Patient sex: M
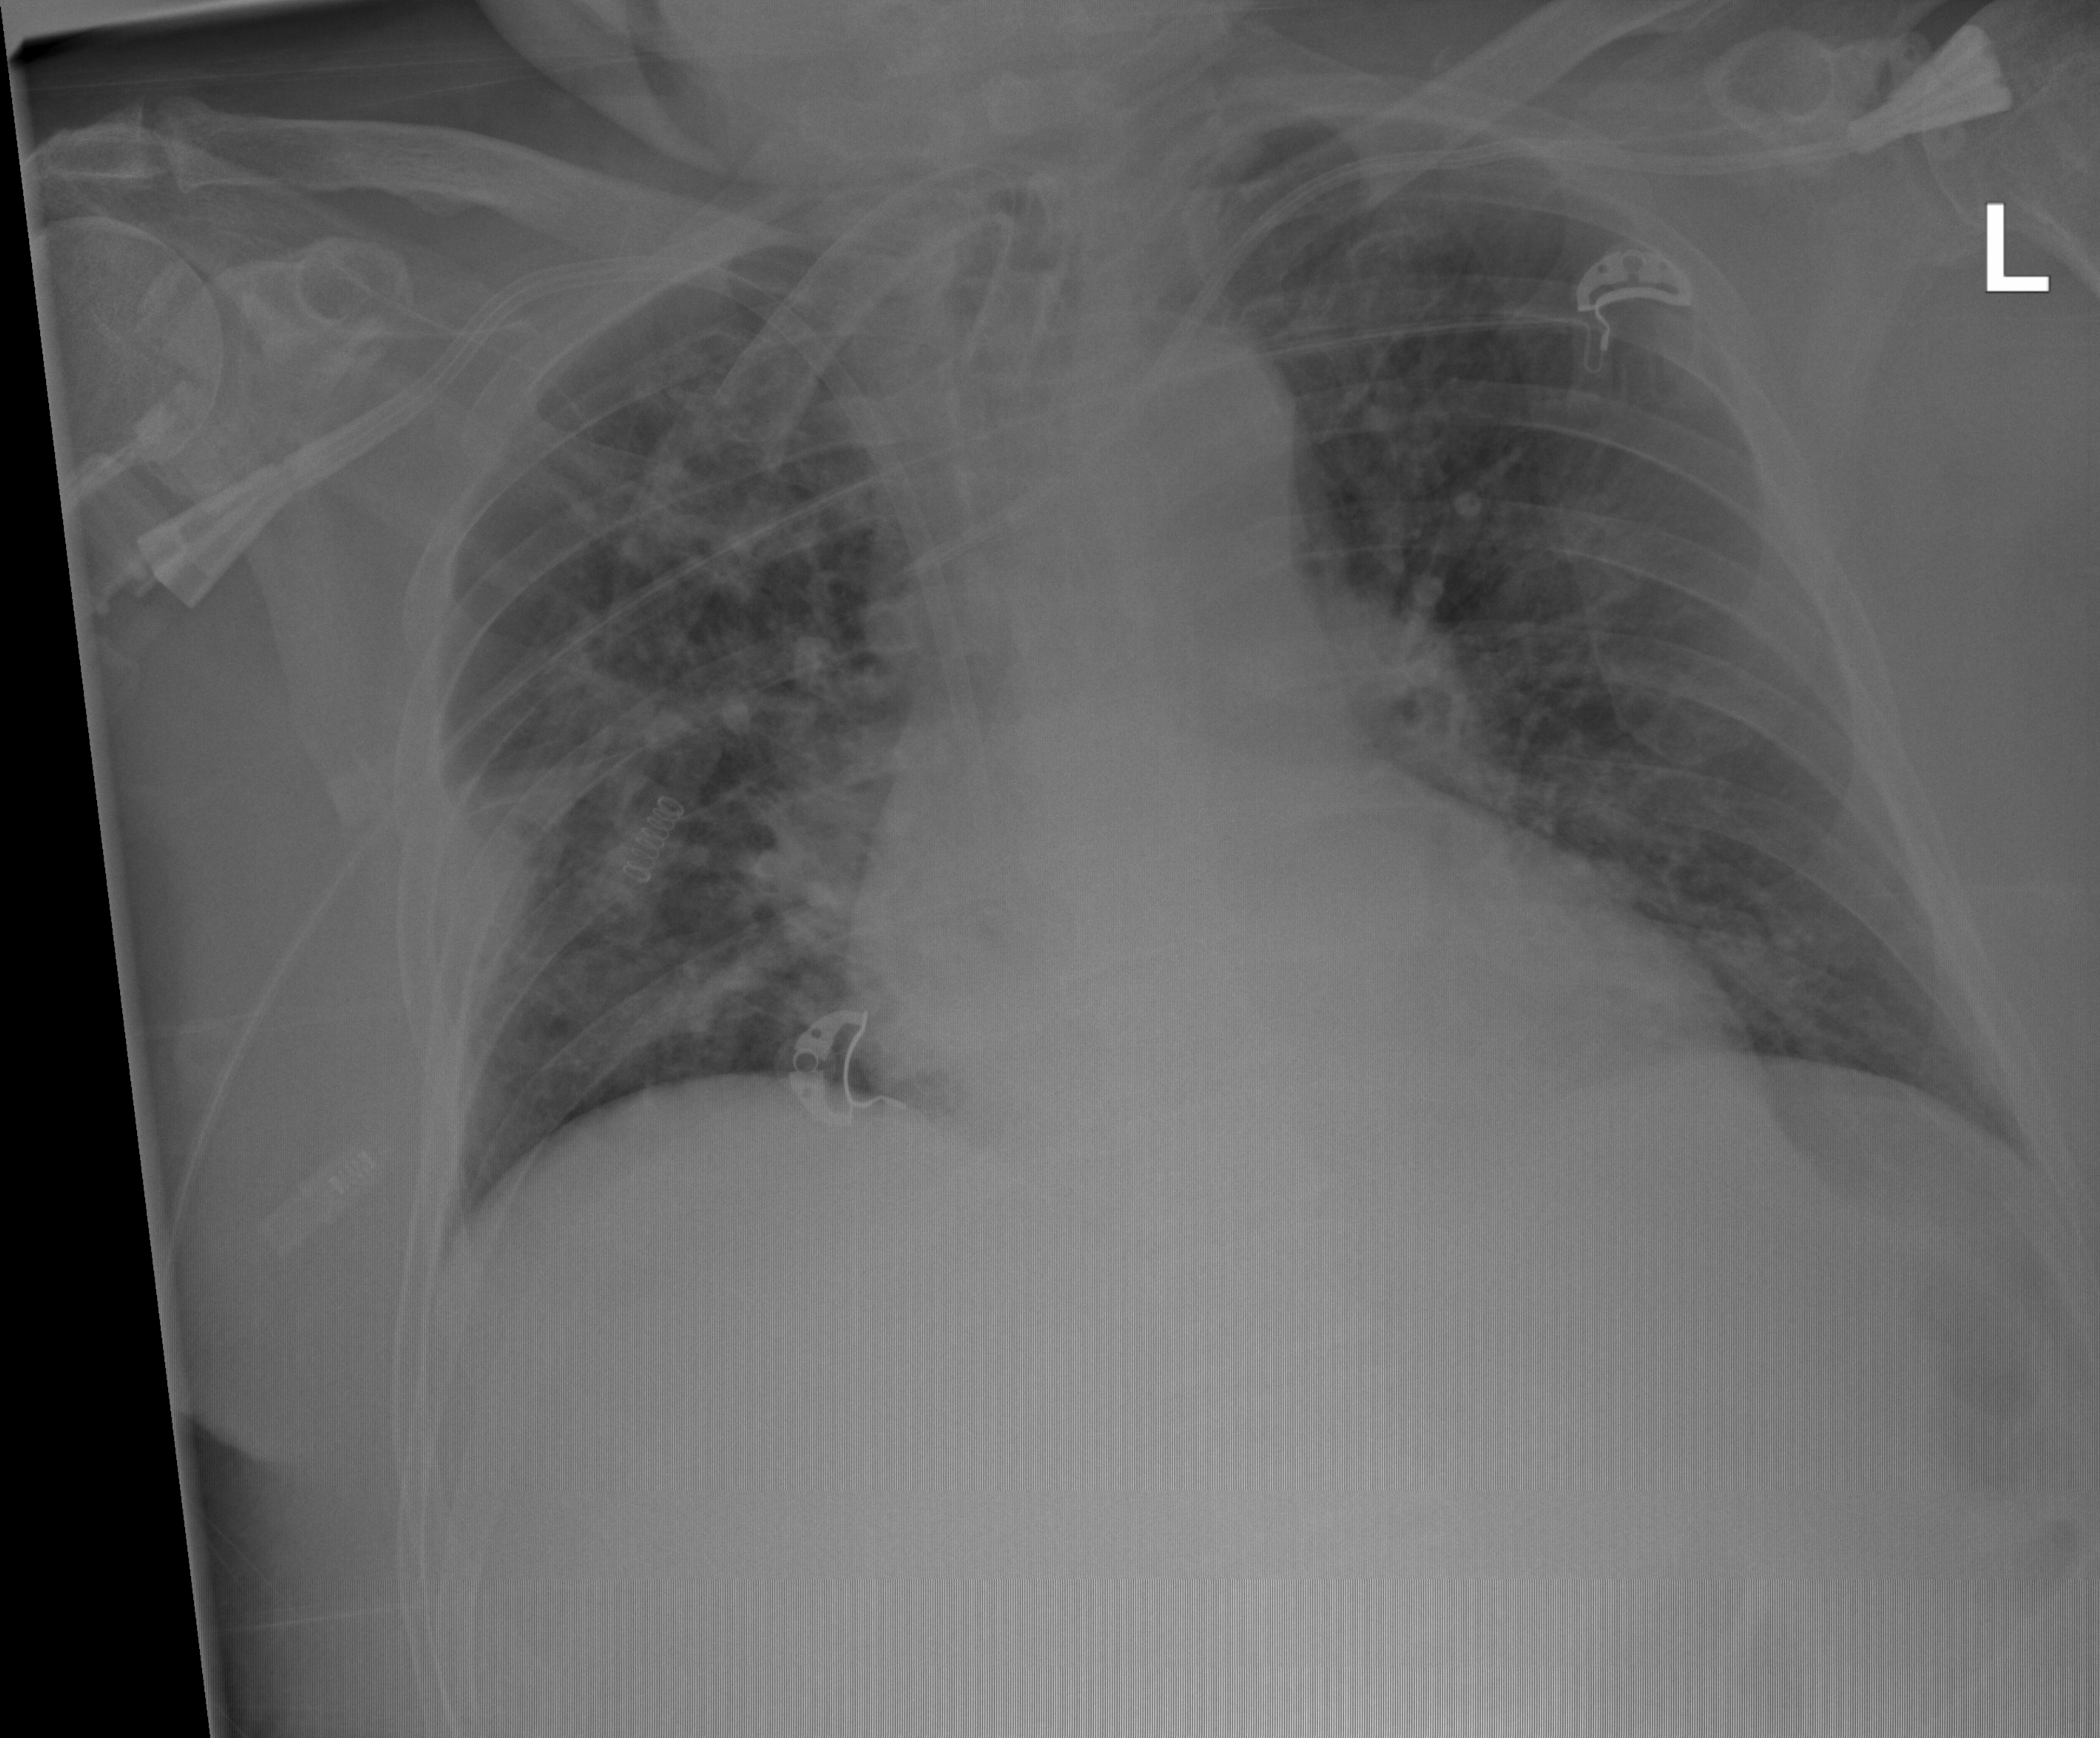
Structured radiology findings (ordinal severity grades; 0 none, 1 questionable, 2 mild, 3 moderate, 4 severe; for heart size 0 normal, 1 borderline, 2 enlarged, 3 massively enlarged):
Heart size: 2
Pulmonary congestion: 2
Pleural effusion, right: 0
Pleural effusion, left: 2
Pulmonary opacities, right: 3
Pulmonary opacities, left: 2
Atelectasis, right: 2
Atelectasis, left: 2